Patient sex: F
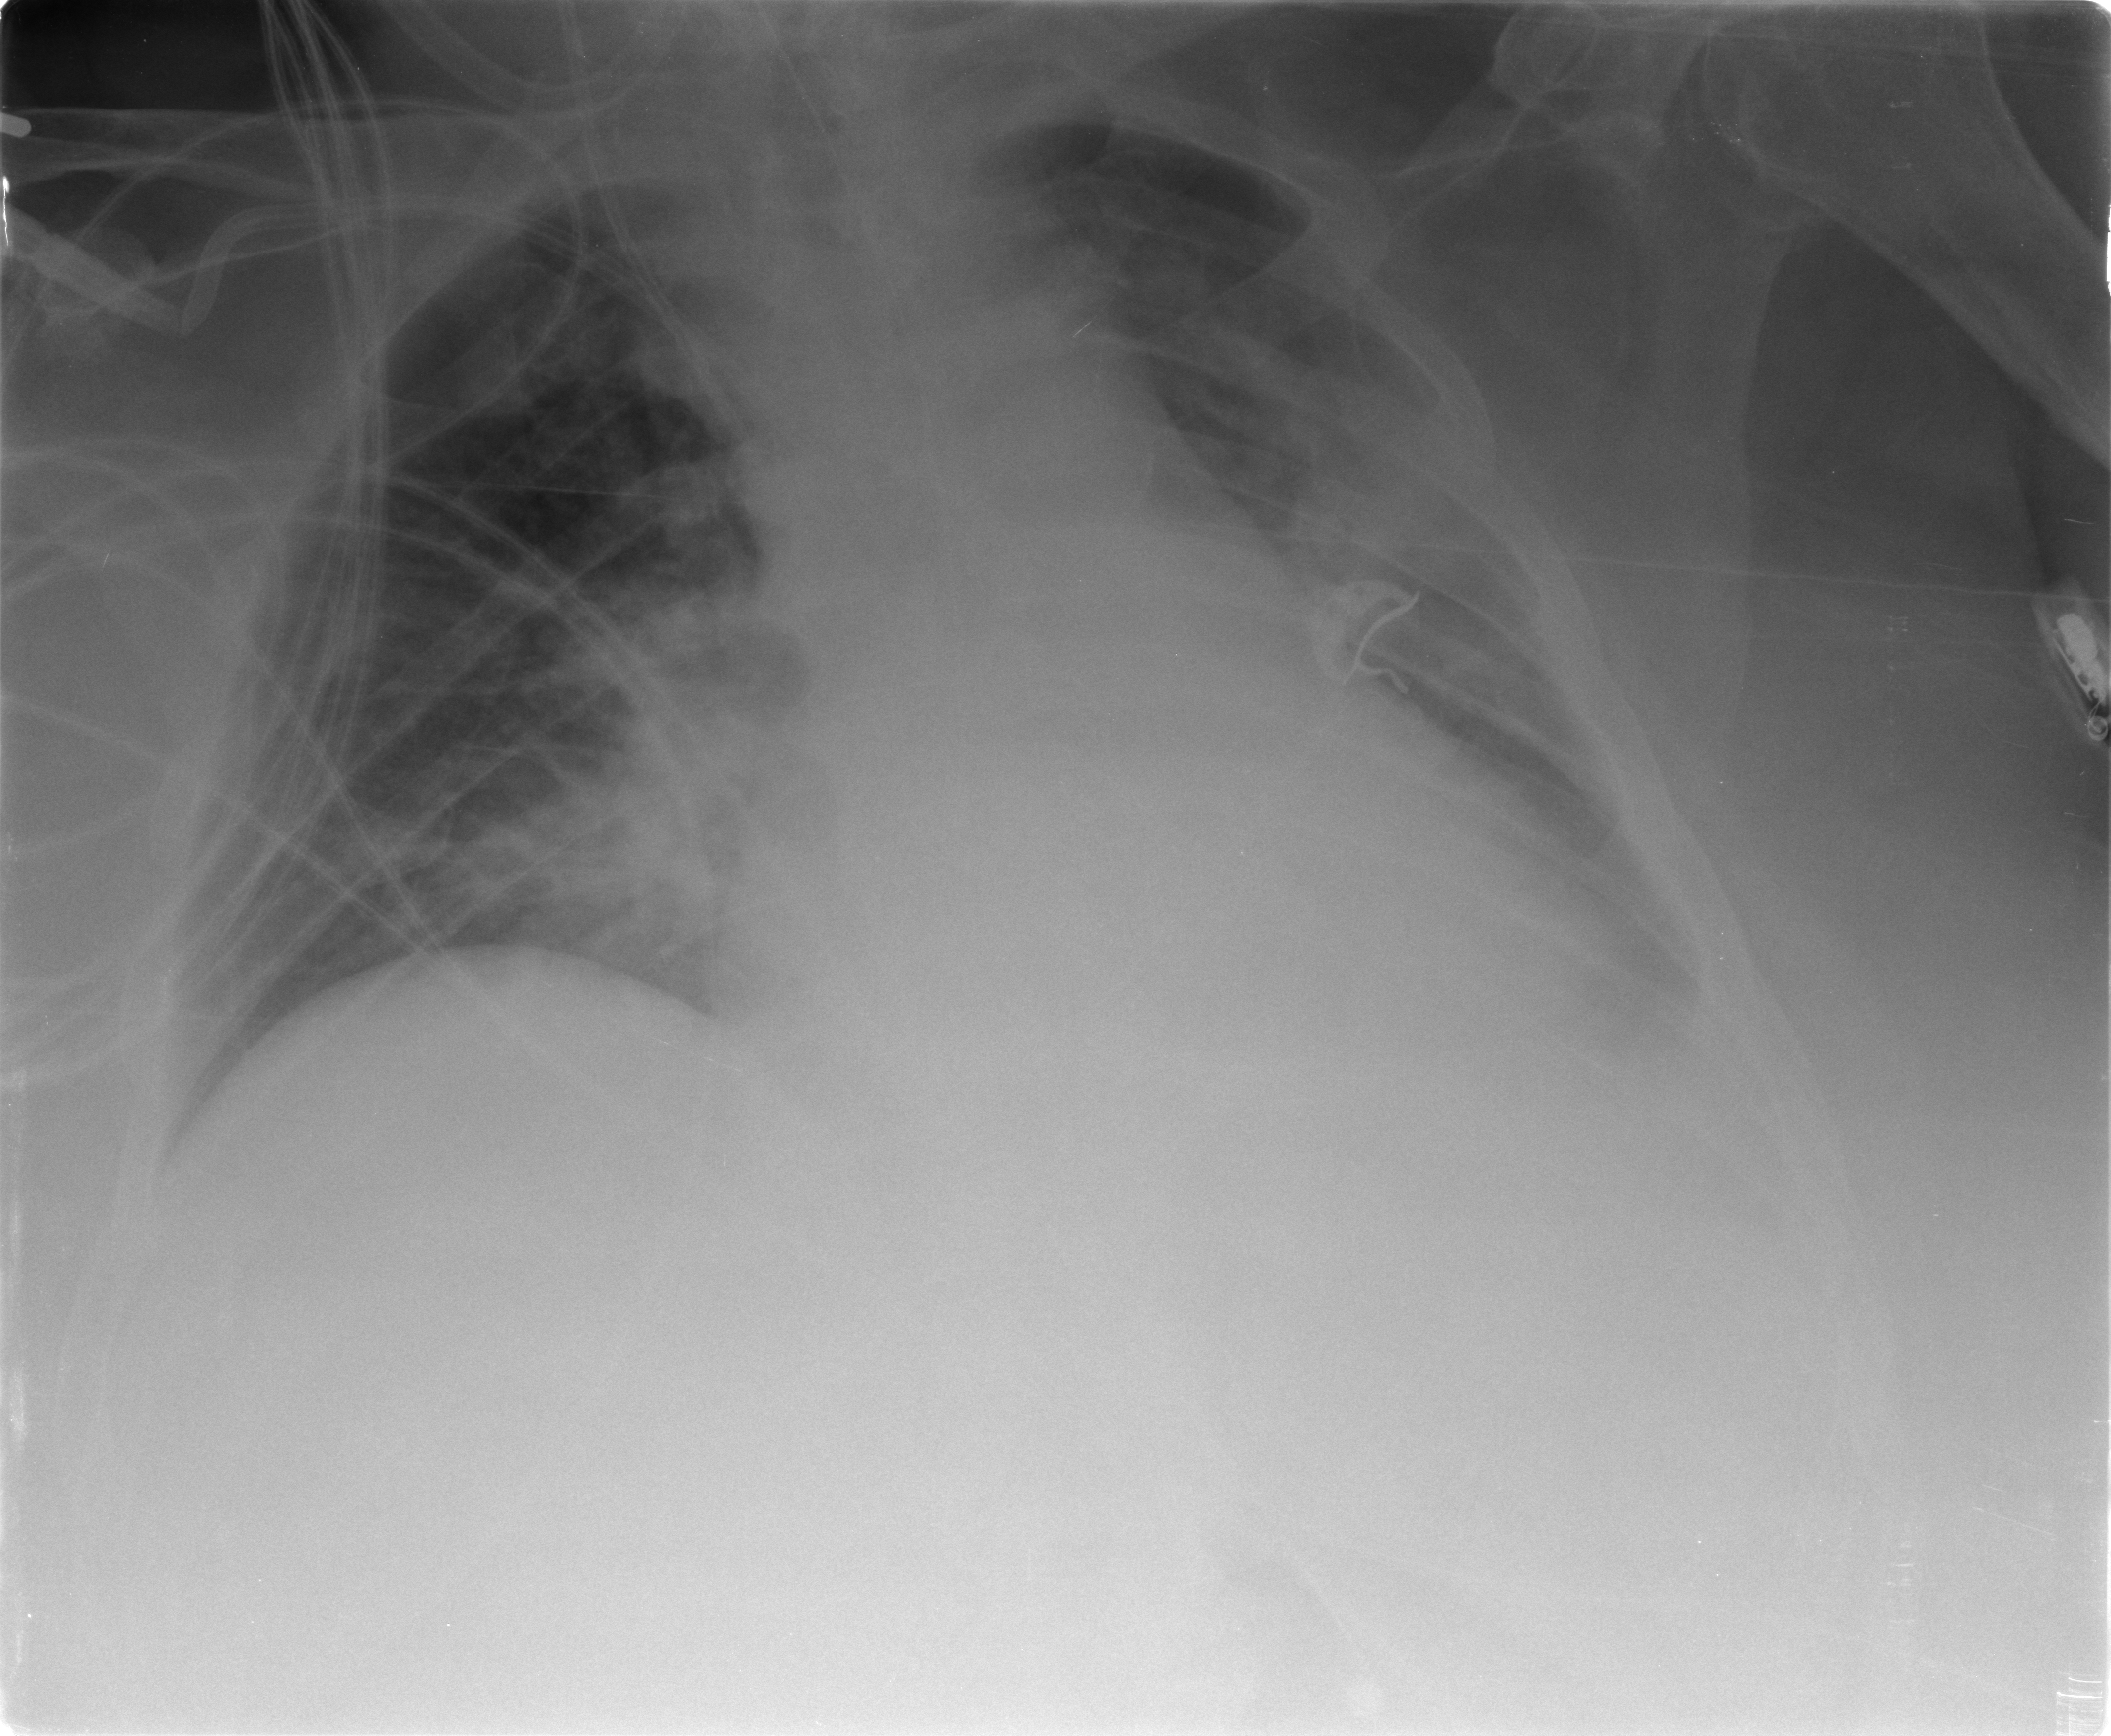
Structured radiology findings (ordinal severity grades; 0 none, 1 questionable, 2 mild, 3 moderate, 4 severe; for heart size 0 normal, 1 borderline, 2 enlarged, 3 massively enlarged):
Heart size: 2
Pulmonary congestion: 3
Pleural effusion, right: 1
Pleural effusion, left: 2
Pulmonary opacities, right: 2
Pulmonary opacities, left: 2
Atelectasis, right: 2
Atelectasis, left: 2